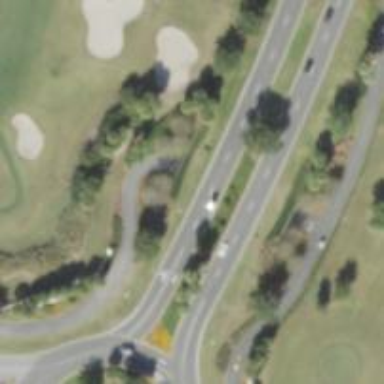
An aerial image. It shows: Golf cart tunnel that is part of path designated for golf carts.